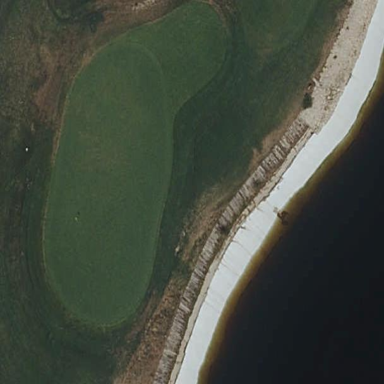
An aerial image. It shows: Golf rough area.